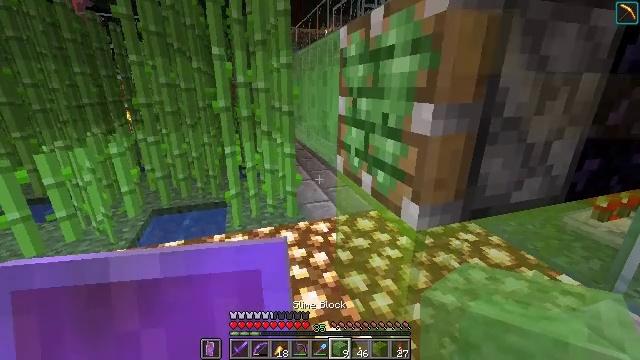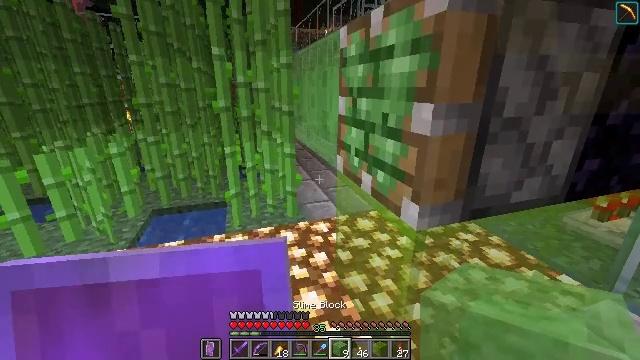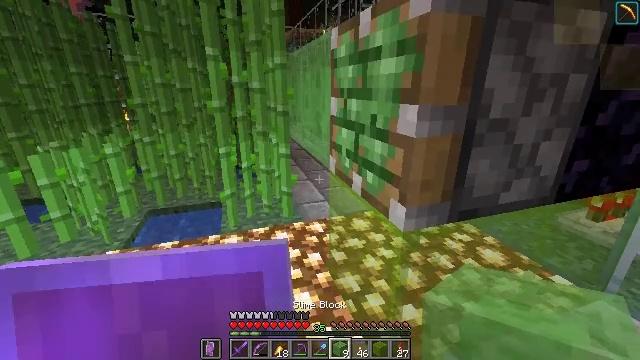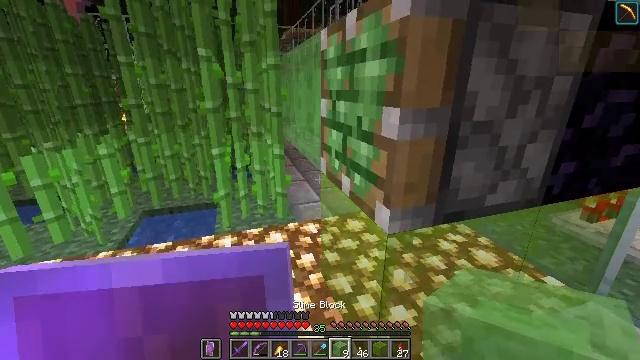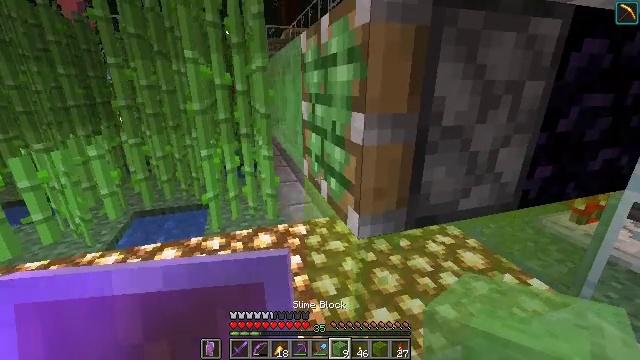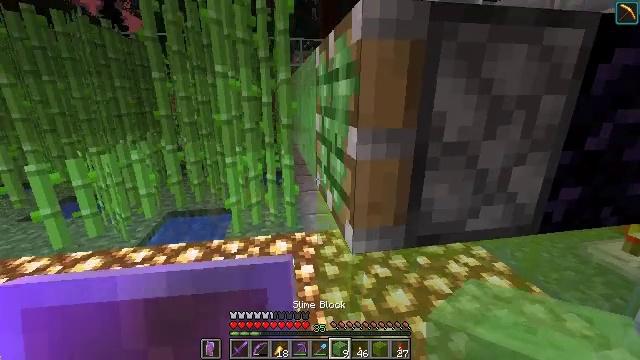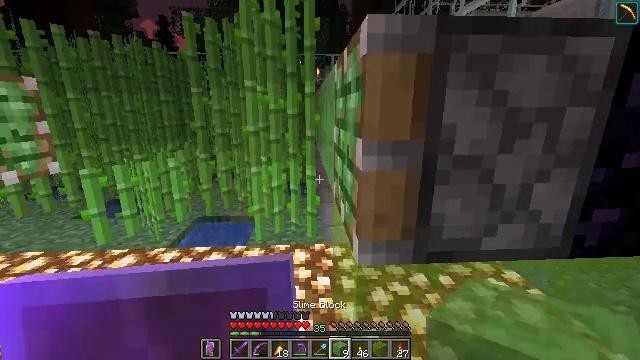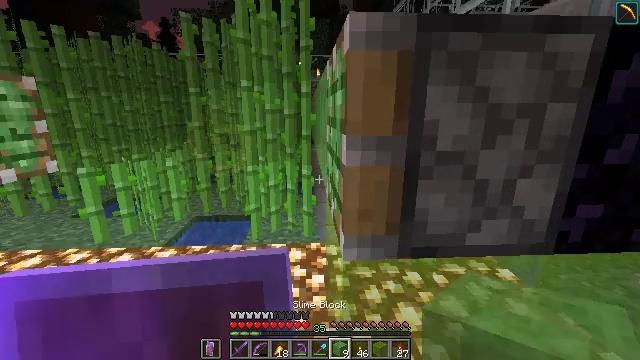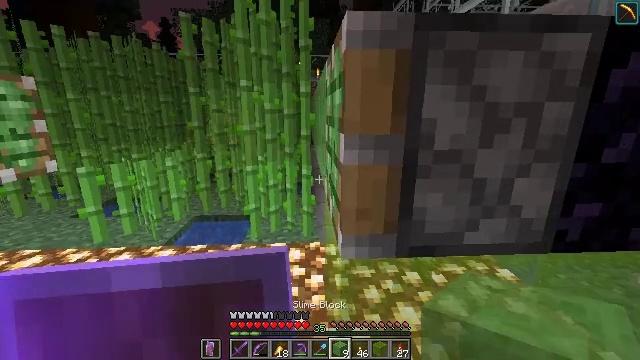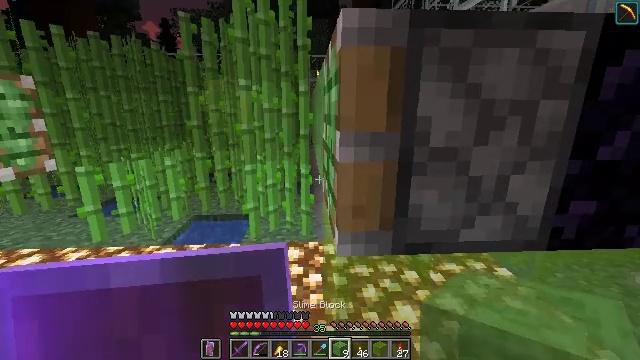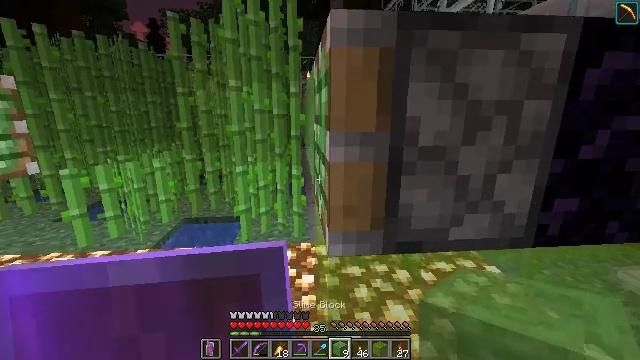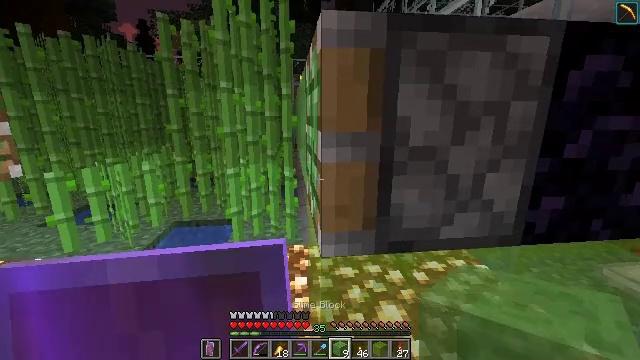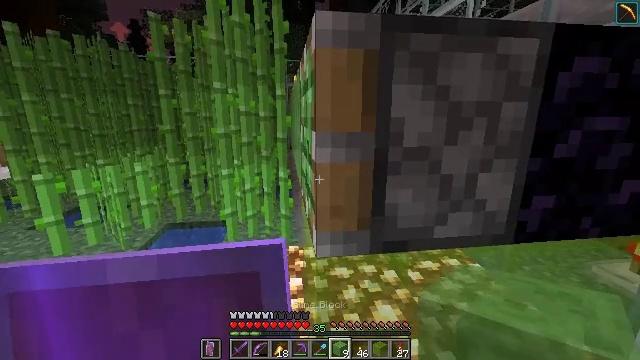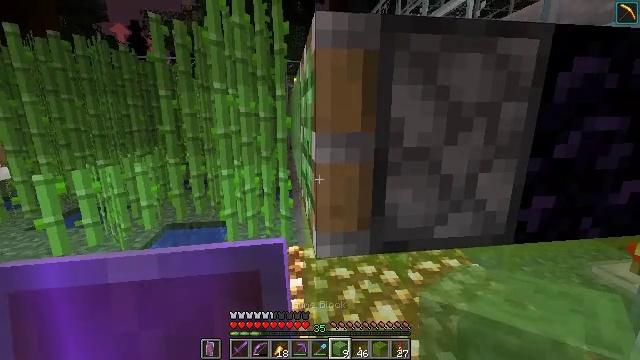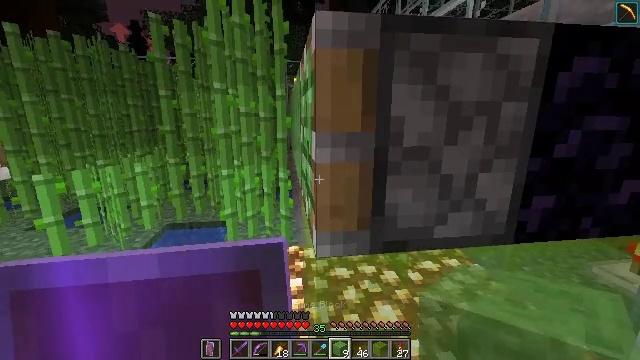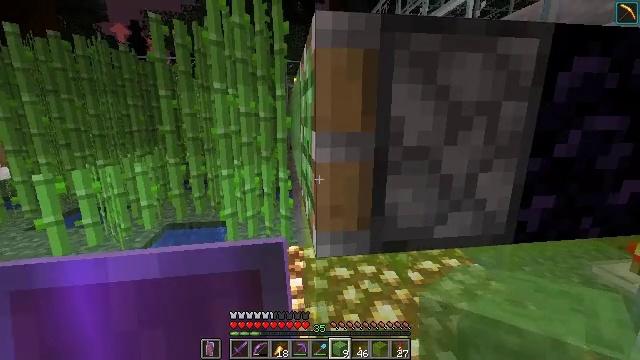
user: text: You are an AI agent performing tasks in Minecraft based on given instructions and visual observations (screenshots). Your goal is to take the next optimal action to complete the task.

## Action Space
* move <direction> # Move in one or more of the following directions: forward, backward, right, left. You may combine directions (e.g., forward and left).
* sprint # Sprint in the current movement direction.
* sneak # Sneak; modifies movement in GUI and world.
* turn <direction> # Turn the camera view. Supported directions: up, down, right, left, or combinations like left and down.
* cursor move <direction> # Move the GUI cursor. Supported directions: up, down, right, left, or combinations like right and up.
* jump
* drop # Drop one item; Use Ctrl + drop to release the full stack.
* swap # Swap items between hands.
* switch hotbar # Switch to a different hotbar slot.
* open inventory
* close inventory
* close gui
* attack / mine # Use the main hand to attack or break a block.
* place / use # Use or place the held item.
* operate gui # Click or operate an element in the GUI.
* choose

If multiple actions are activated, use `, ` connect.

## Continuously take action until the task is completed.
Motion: motion action
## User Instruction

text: Retrieve the observer from a structure.
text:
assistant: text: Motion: no_op
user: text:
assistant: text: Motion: move right
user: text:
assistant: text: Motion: move right
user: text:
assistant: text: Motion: move right
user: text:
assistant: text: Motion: turn left and up
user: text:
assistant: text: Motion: turn left and up
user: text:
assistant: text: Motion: no_op
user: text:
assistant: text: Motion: no_op
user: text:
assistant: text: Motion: no_op
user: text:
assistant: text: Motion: turn right
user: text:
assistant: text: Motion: turn right
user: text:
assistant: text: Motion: turn right
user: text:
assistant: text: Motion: no_op
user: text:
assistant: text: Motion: no_op
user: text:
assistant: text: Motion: no_op
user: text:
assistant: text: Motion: turn right
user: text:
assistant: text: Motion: turn right
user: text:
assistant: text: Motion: move left
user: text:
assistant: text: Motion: move left
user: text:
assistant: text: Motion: move left
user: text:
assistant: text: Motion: no_op
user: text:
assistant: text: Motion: turn right
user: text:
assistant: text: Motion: turn right
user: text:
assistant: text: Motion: turn right
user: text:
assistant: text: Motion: turn right
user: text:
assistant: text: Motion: no_op
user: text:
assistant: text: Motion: no_op
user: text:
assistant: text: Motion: no_op
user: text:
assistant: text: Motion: no_op
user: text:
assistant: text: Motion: turn right